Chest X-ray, PA view. Patient: 52 years old, sex M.
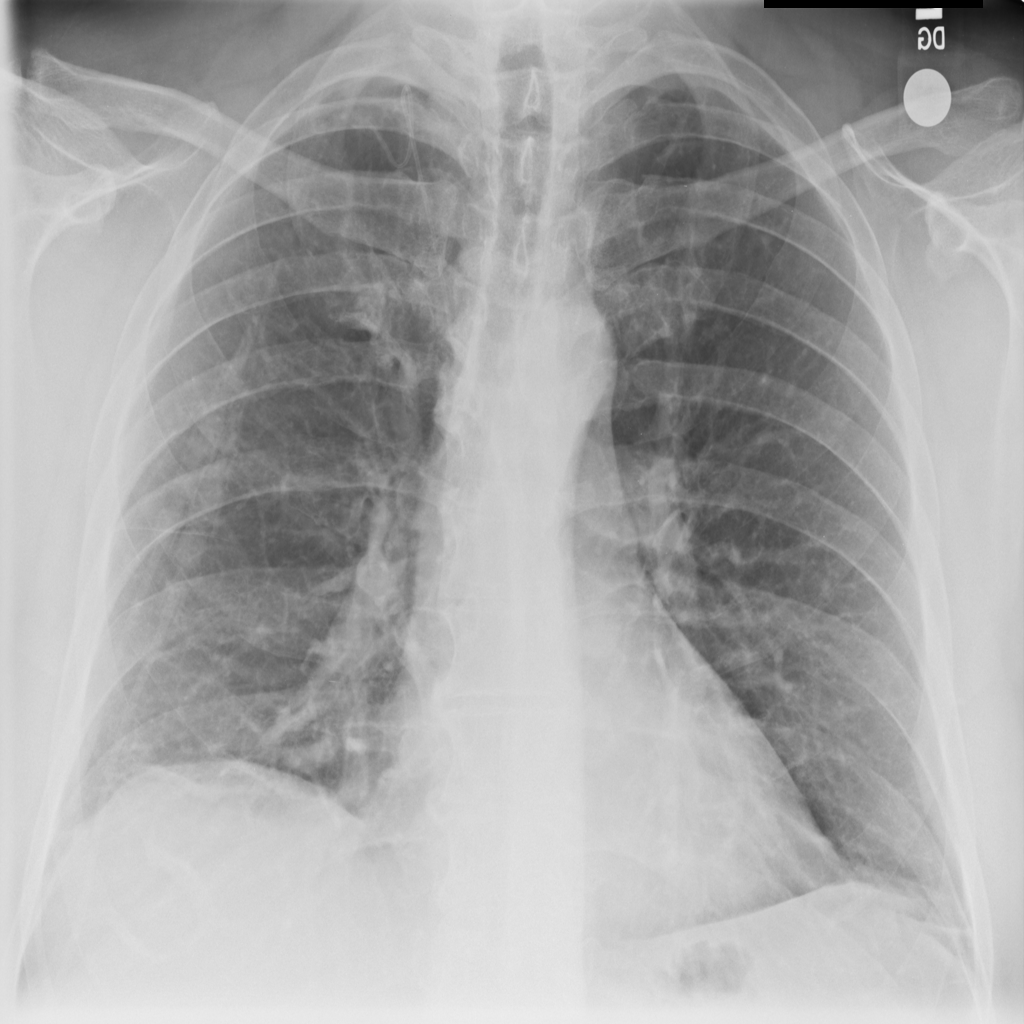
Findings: No Finding